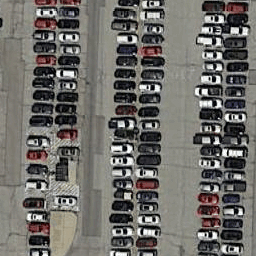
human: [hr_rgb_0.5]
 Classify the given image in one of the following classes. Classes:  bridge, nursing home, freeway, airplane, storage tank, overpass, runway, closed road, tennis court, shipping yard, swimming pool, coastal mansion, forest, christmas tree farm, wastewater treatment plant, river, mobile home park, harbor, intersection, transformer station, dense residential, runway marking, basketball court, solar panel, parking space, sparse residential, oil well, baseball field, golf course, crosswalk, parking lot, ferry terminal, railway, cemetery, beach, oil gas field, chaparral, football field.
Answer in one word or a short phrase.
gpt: parking lot